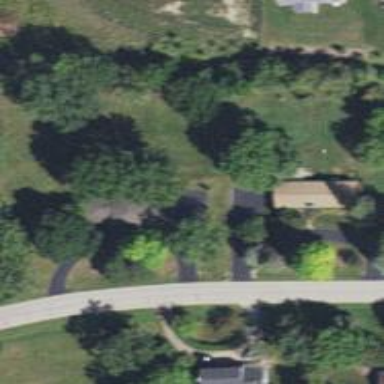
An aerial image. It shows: Driveway.